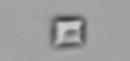
Label: Bacillariophyceae_morphotype1